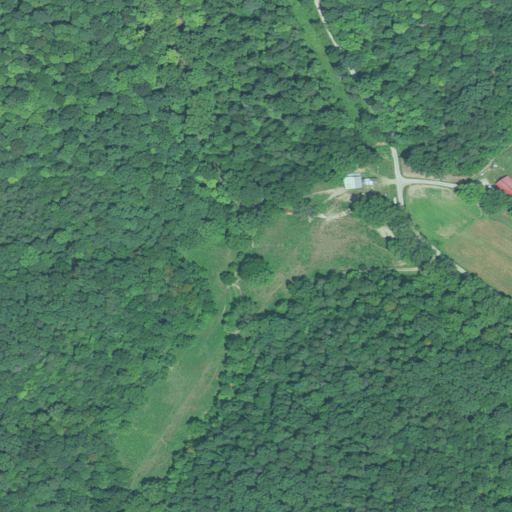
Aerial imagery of valley in West Virginia named Morris Hollow containing deciduous forest, open development, and pasture